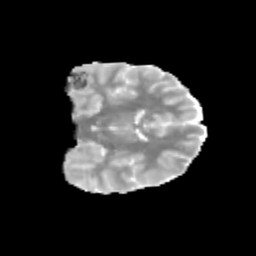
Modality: MD
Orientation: coronal
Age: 13
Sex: male
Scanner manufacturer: siemens
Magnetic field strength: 3 T
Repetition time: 3.8 s
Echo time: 0.07 s